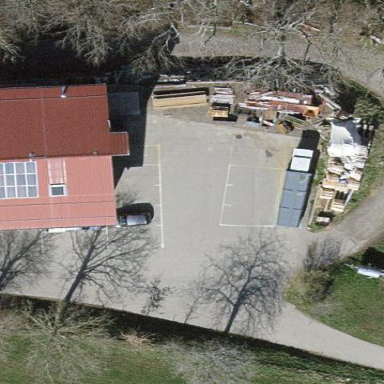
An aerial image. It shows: Parking area.